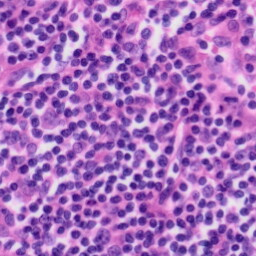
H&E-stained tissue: Tonsil